Question: I've created a popup 'UIView' that is a subview of my main view and a 'UIButton' that is a close button that is a subview of my main view.
As shown in the picture the button shows in the 'XCode' 'iPhone simulator' in my 'Mac' but when I test it in the physical phone the ICON/Button is not showing.
Why is not showing on my actuall phone but yes on the simulator? I've no errors, not even in the Phone console.... I have no idea how to debug this.
'''
- (void) addCloseButton:(UIView*)myView {
CGRect position = CGRectMake(myView.frame.origin.x - 20, myView.frame.origin.y -20, 40, 40);
UIButton* myCloseButton = [[UIButton alloc]initWithFrame:position];
[myCloseButton setBackgroundImage:[UIImage imageNamed:@"close"] forState:UIControlStateNormal];
myCloseButton.tag = 45;
[myCloseButton addTarget:self action:@selector(removePopup)
forControlEvents:UIControlEventTouchUpInside];
[self.view addSubview:myCloseButton];
}
'''

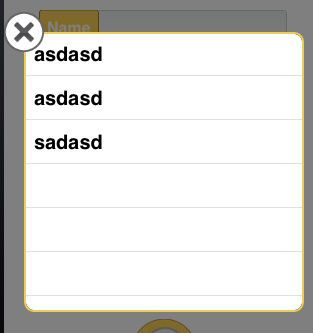
Answer: Try tapping where the button be. If that works as intended, it is probably just a problem loading the asset.
The simulator is case-insensitive, devices are not.